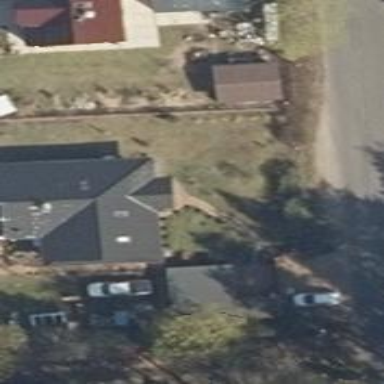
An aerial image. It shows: Simple house.